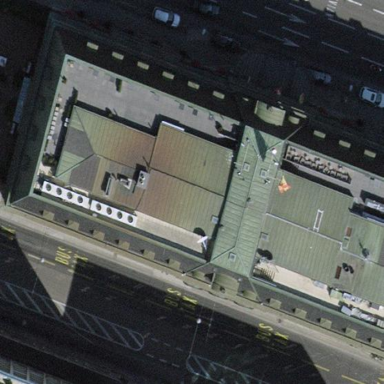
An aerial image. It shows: Hotel building.